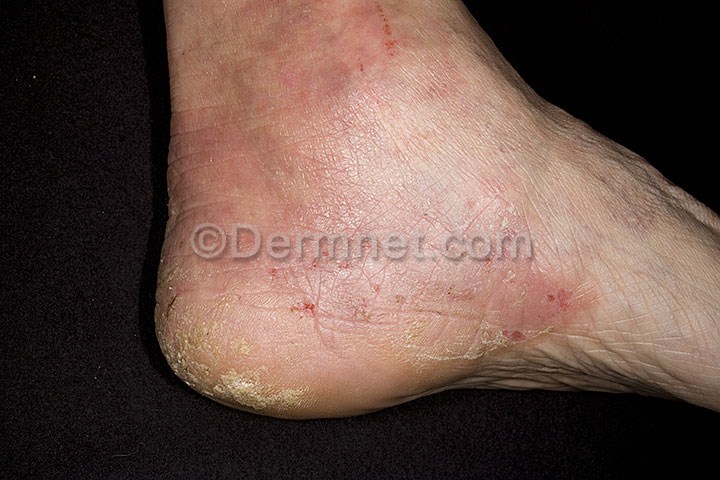
Disease: Eczema Photos